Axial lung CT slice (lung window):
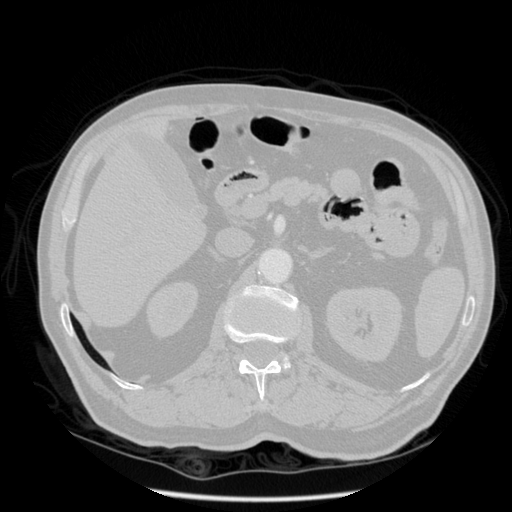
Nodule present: no